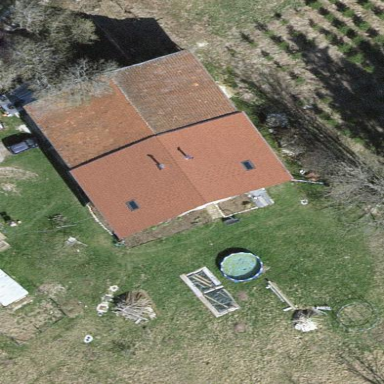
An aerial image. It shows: Farmyard area.